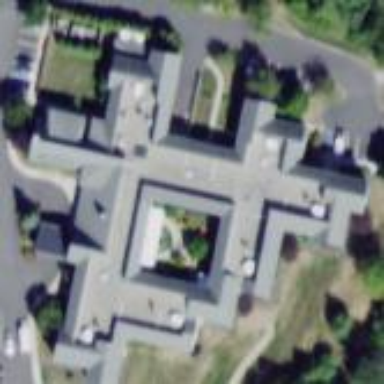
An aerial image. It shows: Nursing home building.